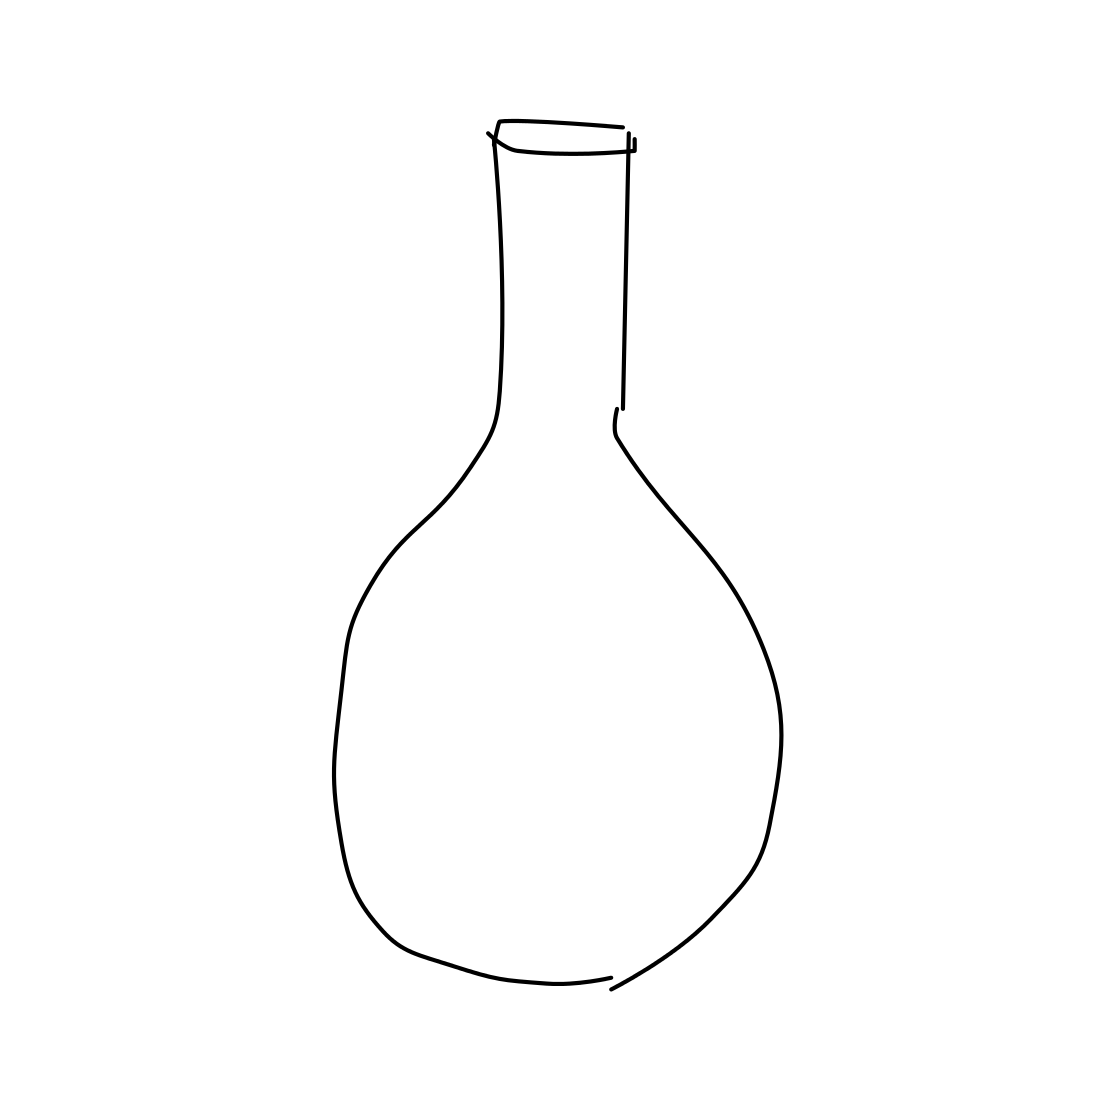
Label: vase